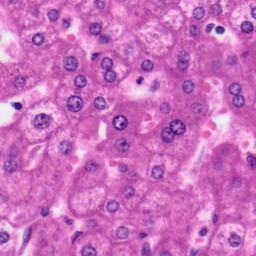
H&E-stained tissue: Liver